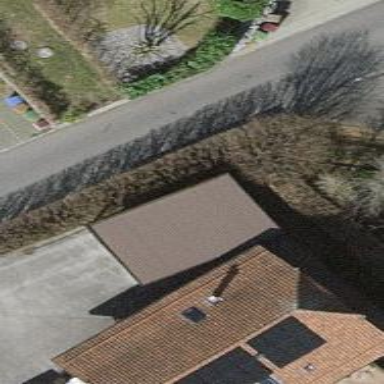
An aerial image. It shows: Garage.